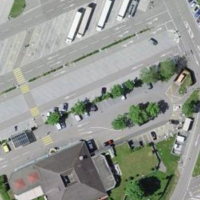
EUNIS habitat code: 57
Species observed at this site:
Pica pica
Aedes japonicus
Corvus corone
Passer domesticus
Cyanistes caeruleus
Motacilla alba